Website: lowes
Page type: review-order
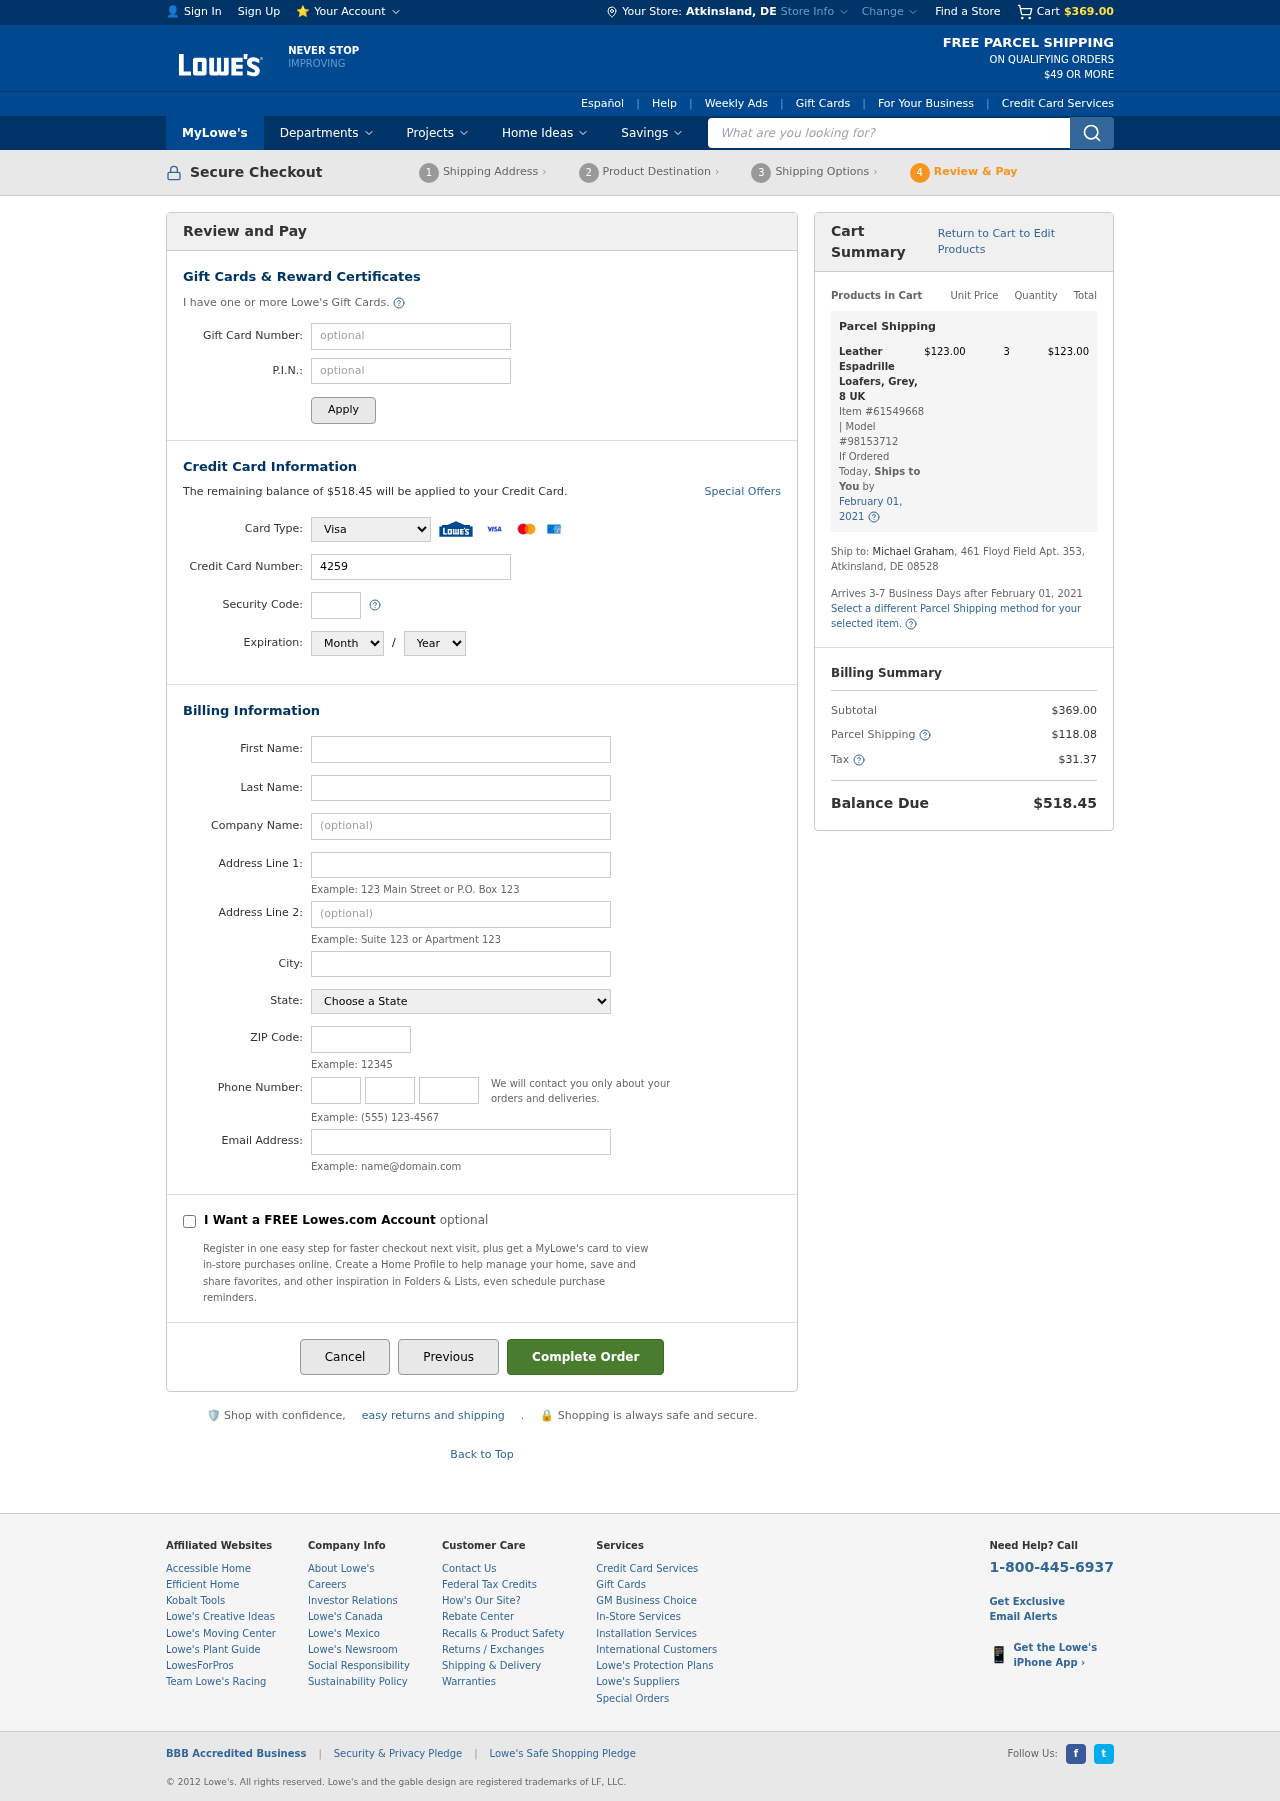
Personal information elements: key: PII_CARD_CVV
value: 606
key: PII_CARD_EXPIRY_MONTH
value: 05
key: PII_CARD_EXPIRY_YEAR
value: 27
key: PII_CARD_NUMBER
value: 4259 8705 0142 2303
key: PII_CARD_TYPE
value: Visa
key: PII_CITY
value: Atkinsland
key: PII_CITY_STATE
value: Atkinsland, DE
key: PII_COMPANY
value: Allen, Morris and Schmidt
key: PII_EMAIL
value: michael_graham@yahoo.com
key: PII_FIRSTNAME
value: Michael
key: PII_LASTNAME
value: Graham
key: PII_PHONE_AREA
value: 382
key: PII_PHONE_PREFIX
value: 314
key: PII_PHONE_SUFFIX
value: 0441
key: PII_POSTCODE
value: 08528
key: PII_STATE
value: Delaware
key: PII_STREET
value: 461 Floyd Field Apt. 353
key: PII_STREET2
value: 461 Floyd Field Apt. 353
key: PII_STREET2
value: Apt. 504
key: PII_FULLNAME2
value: Michael Graham
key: PII_CITY_STATE_ZIP2
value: Atkinsland, DE 08528
Product elements: key: PRODUCT1_NAME
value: Leather Espadrille Loafers, Grey, 8 UK
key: PRODUCT1_PRICE
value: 123
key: PRODUCT1_QUANTITY
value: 3
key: PRODUCT1_ITEM_NUMBER
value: Item #61549668
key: PRODUCT1_MODEL_NUMBER
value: Model #98153712
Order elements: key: ORDER_SUBTOTAL
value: $369.00
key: ORDER_BALANCE_DUE
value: $518.45
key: ORDER_SHIPPING_DATE
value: February 01, 2021
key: ORDER_ITEM_TOTAL
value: $123.00
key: ORDER_SHIPPING_DATE2
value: February 01, 2021
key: ORDER_SHIPPING_COST
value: $118.08
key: ORDER_TAX
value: $31.37
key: ORDER_TOTAL
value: $518.45
Search elements: key: HEADER_SEARCH
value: What are you looking for?